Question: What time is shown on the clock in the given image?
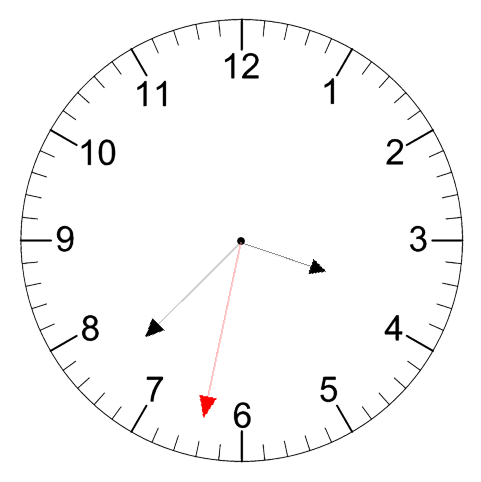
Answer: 03:37:32